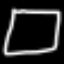
Label: square